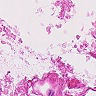
Metastatic tissue present: no